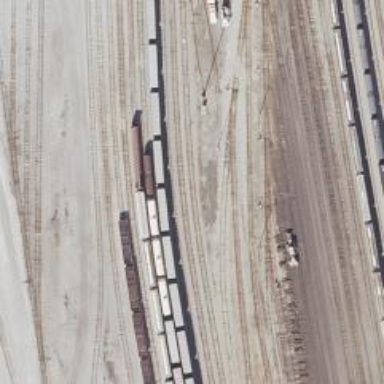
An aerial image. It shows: Railway yard.